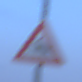
Verkehrszeichen: WildwechselRechts
Umgebung: Outdoor, Urban
Tageszeit: Dawn
Wetter: PartlyCloudy
Licht: Natural
Jahreszeit: NotSpecified
Kontrast: LowContrast